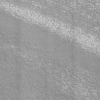
Atmospheric dust classification: not_dusty